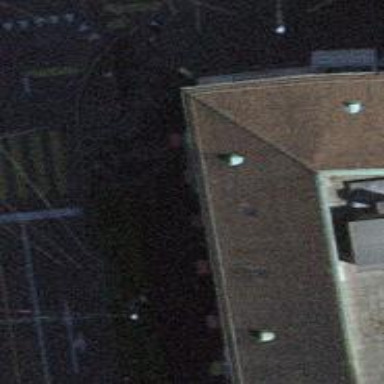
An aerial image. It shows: Restaurant.